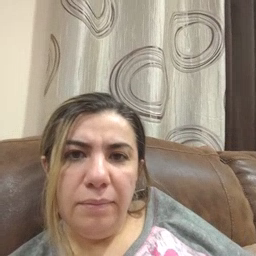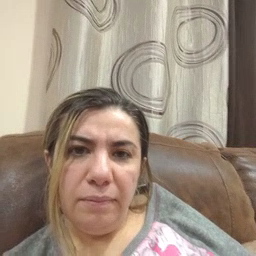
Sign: puzzle